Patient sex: M
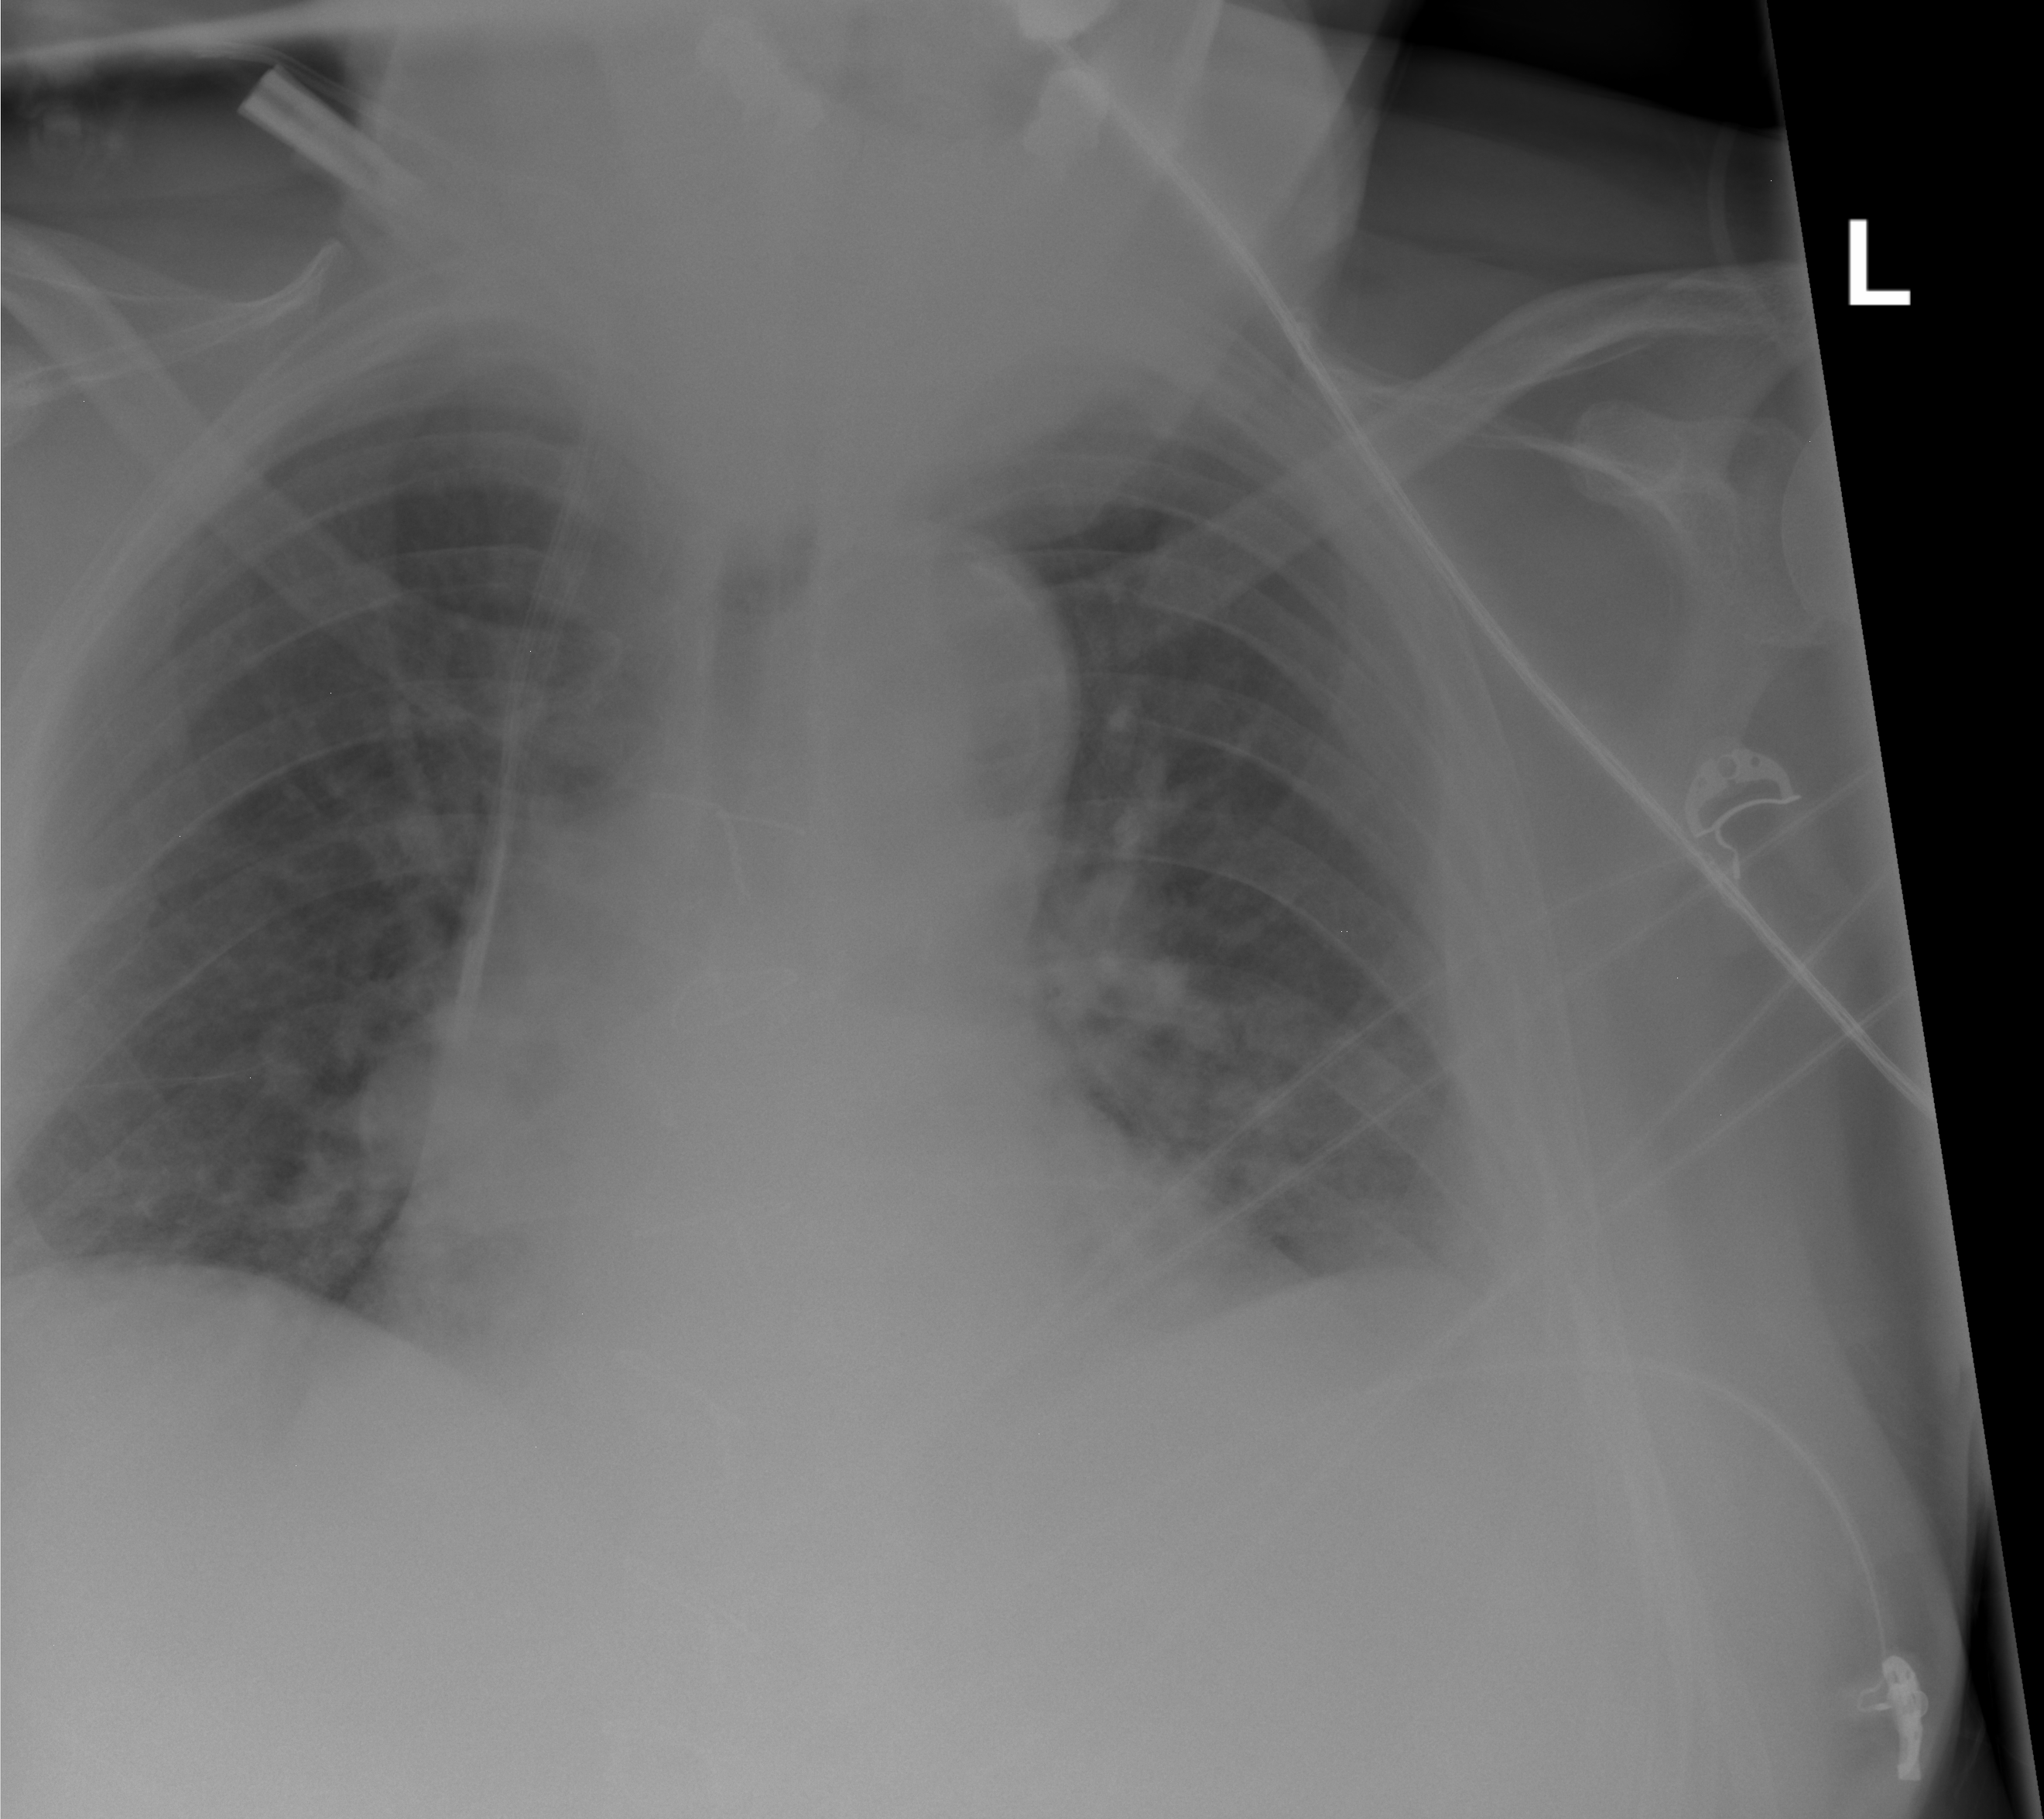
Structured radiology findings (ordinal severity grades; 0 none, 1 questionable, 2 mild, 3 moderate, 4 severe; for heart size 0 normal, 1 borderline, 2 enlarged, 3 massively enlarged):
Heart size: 0
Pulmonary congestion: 2
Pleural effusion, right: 0
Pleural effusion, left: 0
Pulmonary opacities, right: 1
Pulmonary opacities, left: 1
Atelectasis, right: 0
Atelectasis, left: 2